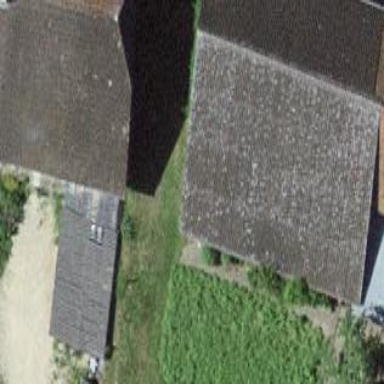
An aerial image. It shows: Rural barn.